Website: home-depot
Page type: delivery-shipping
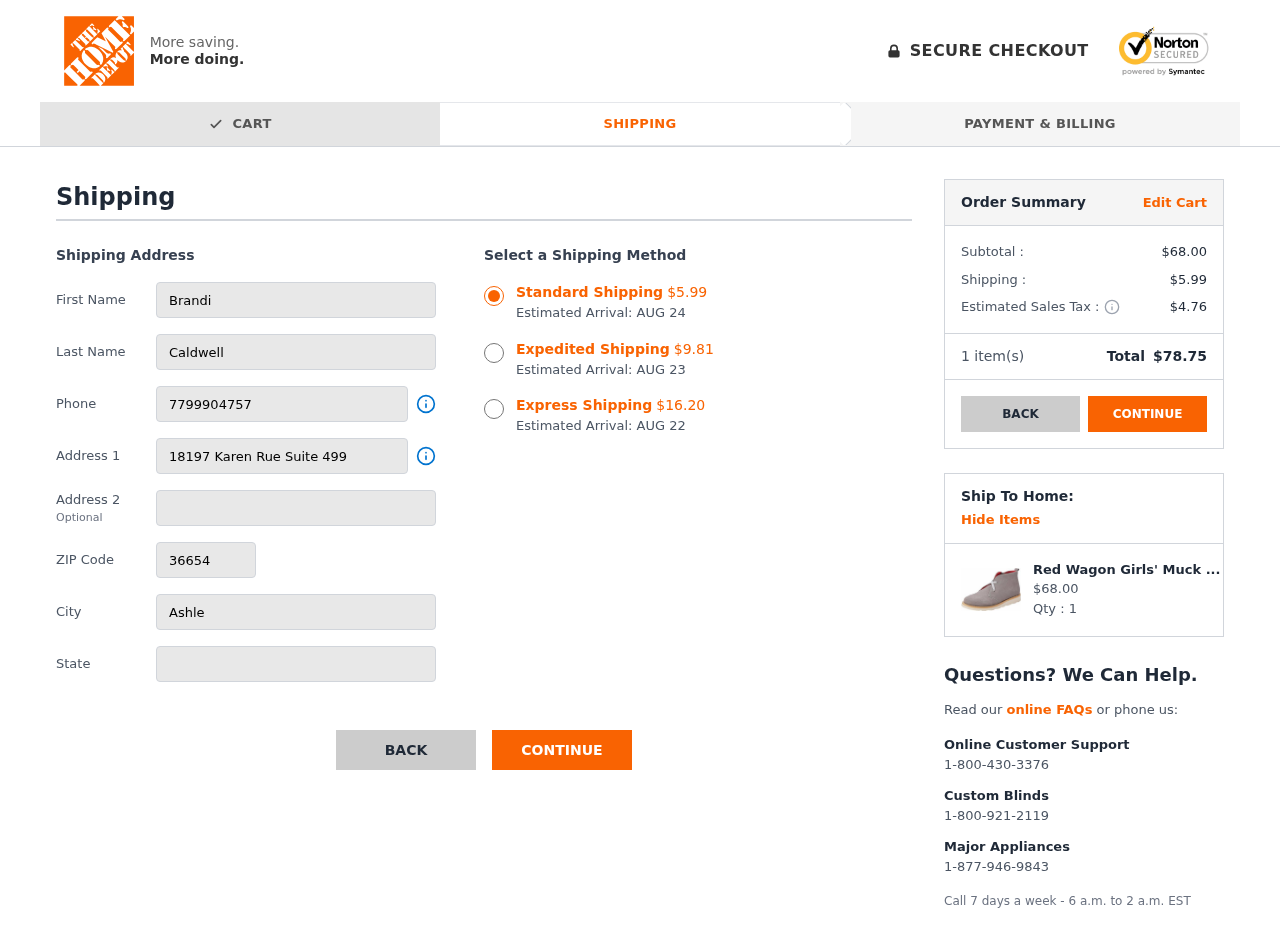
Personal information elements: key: PII_CITY
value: Ashleyfort
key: PII_FIRSTNAME
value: Brandi
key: PII_LASTNAME
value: Caldwell
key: PII_PHONE
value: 7799904757
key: PII_POSTCODE
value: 36654
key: PII_STATE
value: Nevada
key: PII_STREET
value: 18197 Karen Rue Suite 499
Product elements: key: PRODUCT1_NAME
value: Red Wagon Girls' Muck Desert Boots, Grey, 8 us
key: PRODUCT1_PRICE
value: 68
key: PRODUCT1_QUANTITY
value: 1
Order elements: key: ORDER_SHIPPING_COST_STANDARD
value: $5.99
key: ORDER_DELIVERY_DATE
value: AUG 24
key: ORDER_SHIPPING_COST_EXPEDITED
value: $9.81
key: ORDER_DELIVERY_DATE_EXPEDITED
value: AUG 23
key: ORDER_SHIPPING_COST_EXPRESS
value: $16.20
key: ORDER_DELIVERY_DATE_EXPRESS
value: AUG 22
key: ORDER_SUBTOTAL
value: $68.00
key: ORDER_SHIPPING_COST
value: $5.99
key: ORDER_TAX
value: $4.76
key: ORDER_NUM_ITEMS
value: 1
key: ORDER_TOTAL
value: $78.75